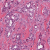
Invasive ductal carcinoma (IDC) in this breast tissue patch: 1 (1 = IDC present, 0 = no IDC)